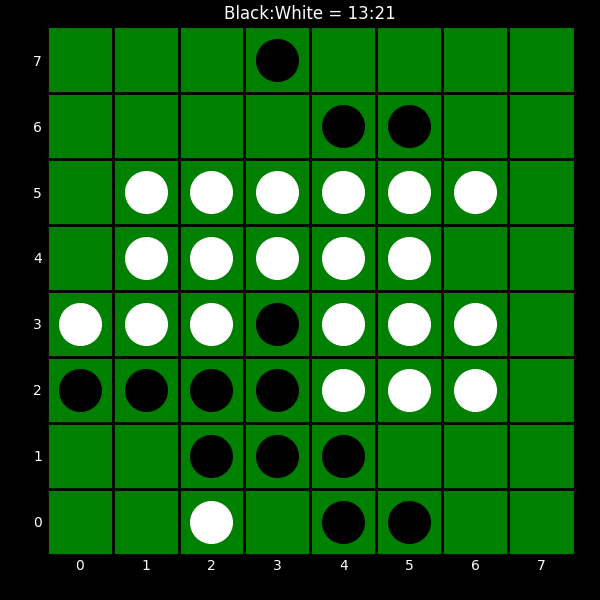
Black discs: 13
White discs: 21